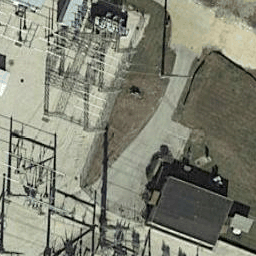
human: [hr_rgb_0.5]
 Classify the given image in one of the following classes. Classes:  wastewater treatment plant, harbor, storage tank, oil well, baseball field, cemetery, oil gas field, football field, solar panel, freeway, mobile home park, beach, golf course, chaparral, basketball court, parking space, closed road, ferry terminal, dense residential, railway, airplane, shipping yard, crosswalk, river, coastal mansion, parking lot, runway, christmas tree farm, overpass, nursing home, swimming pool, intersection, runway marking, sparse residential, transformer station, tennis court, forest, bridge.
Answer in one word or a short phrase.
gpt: transformer station